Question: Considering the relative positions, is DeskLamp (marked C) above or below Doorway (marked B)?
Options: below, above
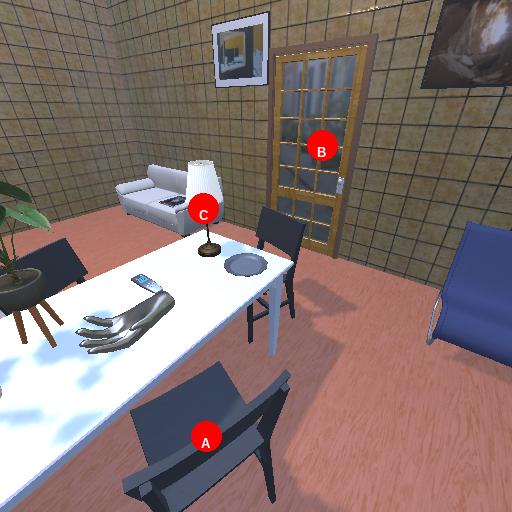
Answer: below